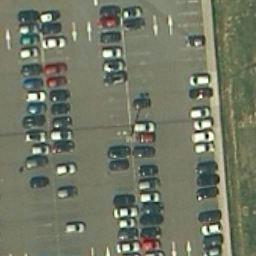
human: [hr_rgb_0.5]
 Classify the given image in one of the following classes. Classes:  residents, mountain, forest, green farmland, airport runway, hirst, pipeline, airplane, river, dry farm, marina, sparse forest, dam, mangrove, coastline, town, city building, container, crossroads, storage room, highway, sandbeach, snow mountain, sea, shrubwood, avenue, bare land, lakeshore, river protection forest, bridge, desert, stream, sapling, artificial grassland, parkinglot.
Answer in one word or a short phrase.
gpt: parkinglot